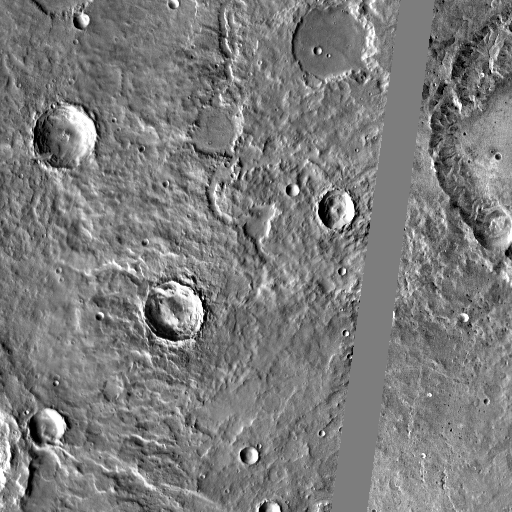
Crater classes present: Background, Other, Layered, Buried